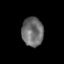
Tissue: prostate
Cell type: Myeloid cells
Senescence score: 0.297
Nuclear area (px): 606
Mean DAPI intensity: 110.98